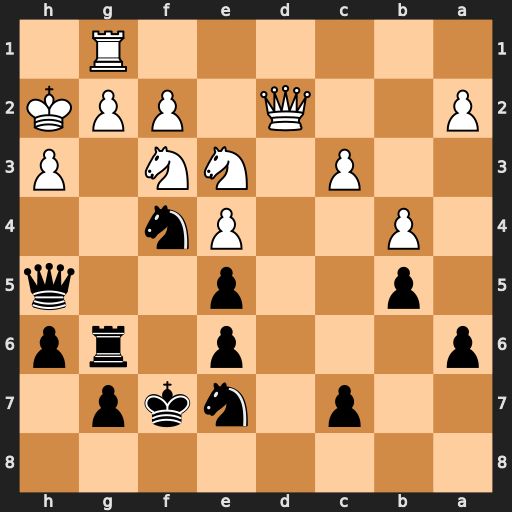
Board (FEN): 8/2p1nkp1/p3p1rp/1p2p2q/1P2Pn2/2P1NN1P/P2Q1PPK/6R1
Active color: b
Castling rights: -
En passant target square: -
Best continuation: Rxg2+ Rxg2 Qxh3+ Kg1 Qxf3